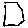
Label: hexagon